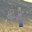
Label: 4